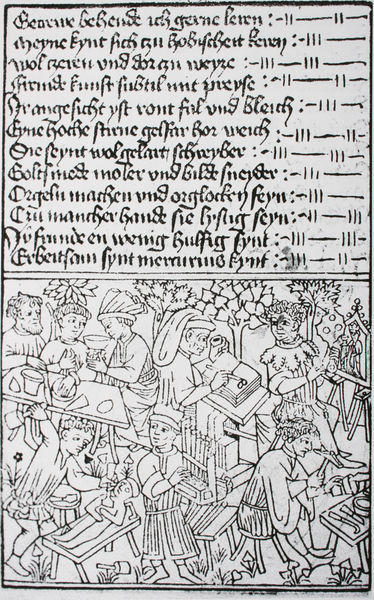
Titel: Baseler Holzschnitte, Merkurkinder
Standort: Schweinfurt
Institution: Bibliothek Otto Schäfer
Schlagwörter: baum, blätter, feder, gott, laub, weiß, bäume, frauen, landschaft, menschen, sitzen, frankreich, grau, männer, schwarz, stuhl, szene, tisch, tische, zeichen, zeichnung, fest, gesellschaft, hochformat, leute, rock, alt, trinken, trinkend, geschichte, mensch, messer, schale, teller, tod, ärmel, bild, kirche, figur, sitzend, gewänder, kind, musik, arbeit, handel, garten, skulptur, statue, holzschnitt, schrift, liegen, man, arbeiten, baby, markt, hocker, arbeiter, figuren, essen, lesen, musizieren, maler, staffelei, bildhauerei, plastik, steinmetz, beruf, buch, kloster, linie, linear, druck, schnitt, stich, künstler, seite, illustration, schwarzweiß, text, buchstabe, buchstaben, literatur, arzt, künste, malen, pinsel, zunft, stift, tinte, buchdruck, orgel, handwerk, handwerker, schreiner, werkstatt, werkzeug, schreiben, hammer, mittelalter, mönche, pokal, schreiber, tintenfass, schüler, schreibstube, taufe, gravure, miniatur, basel, fraktur, monokel, altdeutsch, handschrift, schnitzer, beschreibung, meister, musikant, töpfern, zahnarzt, bildhauer, miniaturen, mediziner, bauherr, druckerei, arbeitsschritte, typo, inventar, stifter, bauhütte, kalender, buchmalerei, inhalt, bader, meissel, skriptorium, miniaturmalerei, herstellung, liste, auflistung, tugenden, listen, tafelmalerei, aufzählung, enluminure, berufe, papierarbeit, cranach, bible, zeitgenössische kleidung, drucker, steinmetze, chirurg, meisel, holzschnitzer, zimmerleute, zünfte, scgrift, meisseln, orgelbauer, drucj´ker, kkinder, klosterarbeit, lsitge, miniaturmaler, saeite, schreinern, stücklisten, teilung in schrift und bild, werksatt, mensachen